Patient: sex M, age 65
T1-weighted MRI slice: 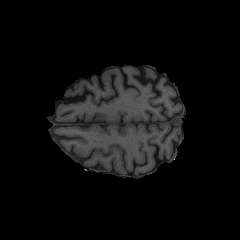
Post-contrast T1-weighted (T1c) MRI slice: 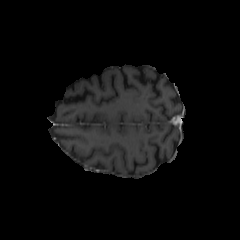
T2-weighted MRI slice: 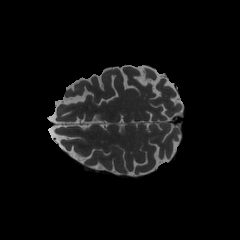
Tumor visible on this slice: no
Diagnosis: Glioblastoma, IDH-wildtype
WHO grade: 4